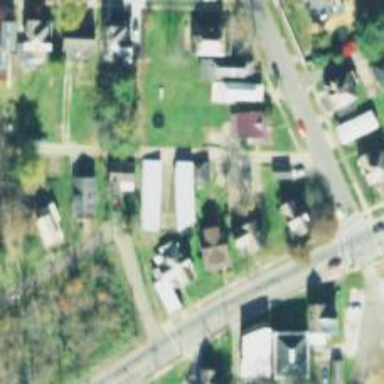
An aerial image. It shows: Alley classified as service road.